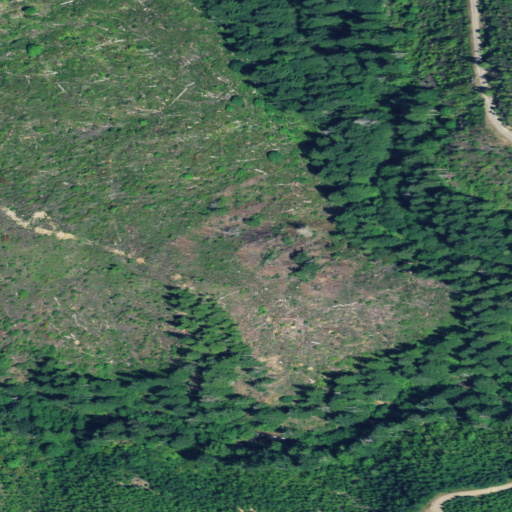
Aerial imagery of valley in Oregon named Packers Gulch containing shrub, evergreen forest, and open development